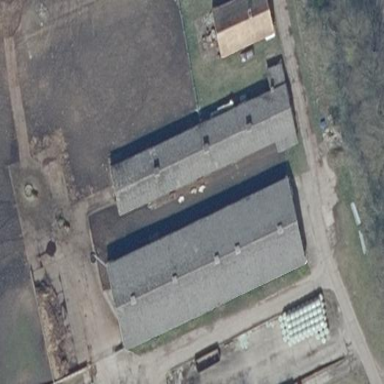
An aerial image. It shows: Farmyard area.